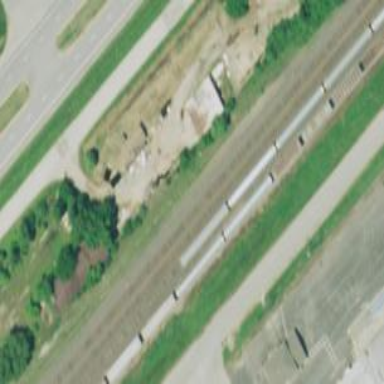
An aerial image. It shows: Railway siding with rails.